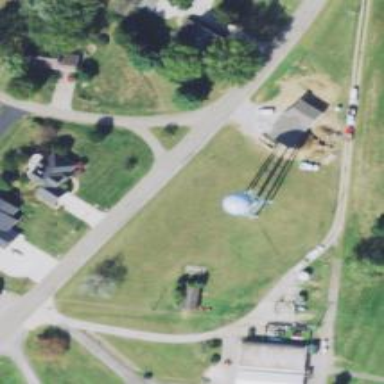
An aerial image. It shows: Water tower that is man-made.